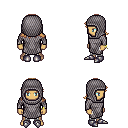
a pixel art fantasy rpg character, male body template, human, tanned skin, chain mail, white pants, light blonde loose hair, chain hood, bracelets, metal boots, four views (front, back, left, right), 2x2 character sprite sheet, small pixel art, hard edges, no anti-aliasing